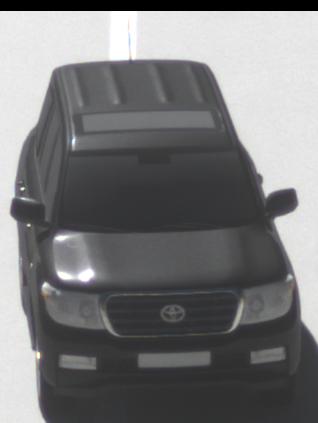
Make: Toyota
Model: Land Cruiser V8 4.7
Detailed model: Land Cruiser V8 (J20)
Model produced from: 2008/03
Model produced until: 2009/11
Doors: 5
Color: black
Road condition: dry road
Daytime: morning or afternoon
Contrast: high contrast